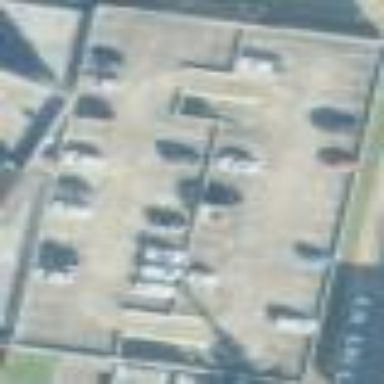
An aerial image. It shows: Multi-storey parking building.